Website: macys
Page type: customer-info-address
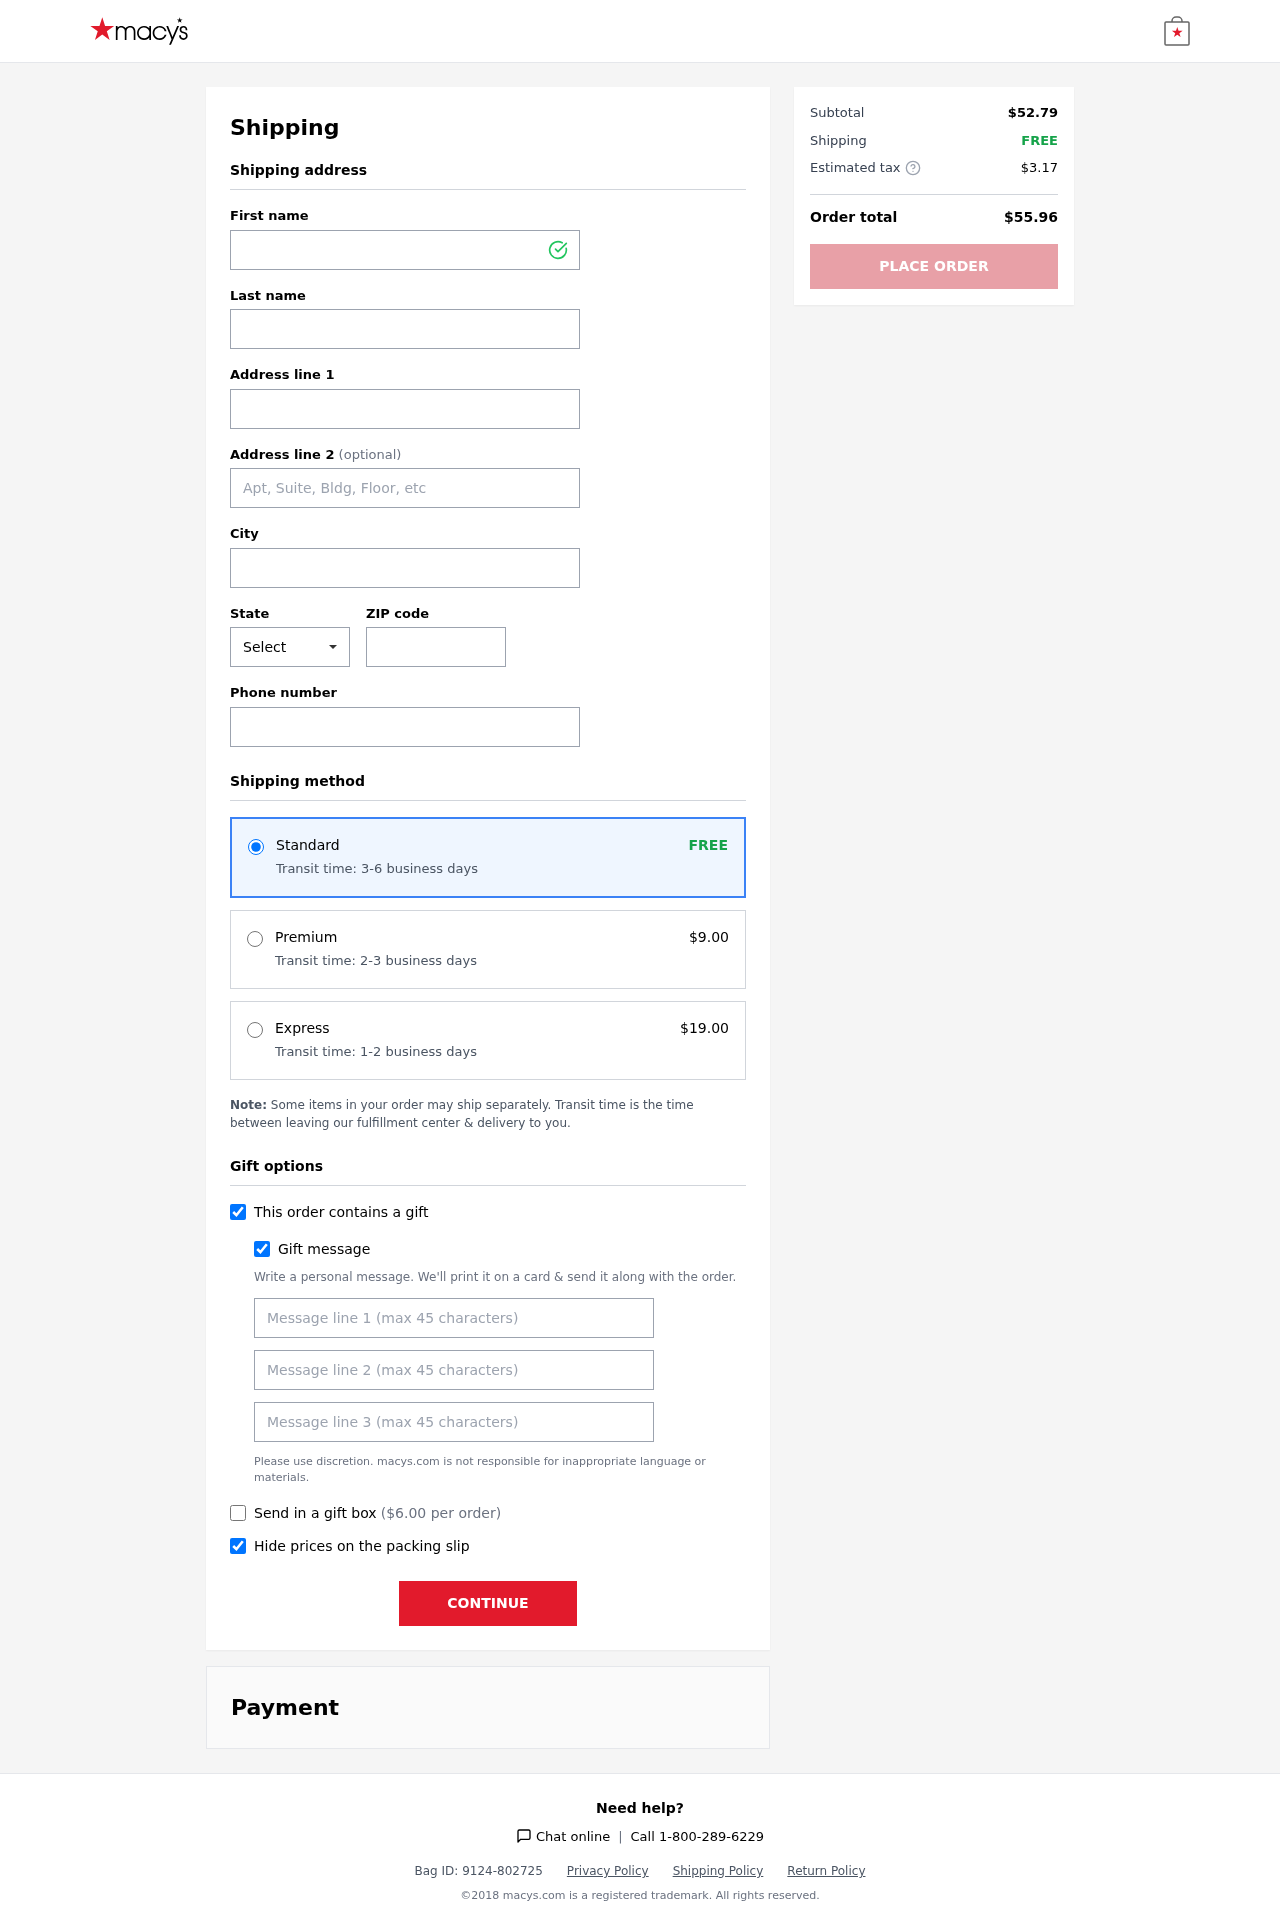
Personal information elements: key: PII_CITY
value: Lake Andrew
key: PII_FIRSTNAME
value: David
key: PII_GIFT_MESSAGE
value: Hey Christopher, I thought you could use some new walking shoes for those weekend adventures we’ve been planning! Can’t wait to hit the trails together. Enjoy!  David
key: PII_LASTNAME
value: Acosta
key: PII_PHONE
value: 5134685287
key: PII_POSTCODE
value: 80685
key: PII_STATE_ABBR
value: VA
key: PII_STREET
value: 378 Garcia Forge Suite 160
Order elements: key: ORDER_SHIPPING_STANDARD
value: FREE
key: ORDER_SHIPPING_STANDARD_TIME
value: Transit time: 3-6 business days
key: ORDER_SHIPPING_PREMIUM
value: $9.00
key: ORDER_SHIPPING_PREMIUM_TIME
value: Transit time: 2-3 business days
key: ORDER_SHIPPING_EXPRESS
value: $19.00
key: ORDER_SHIPPING_EXPRESS_TIME
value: Transit time: 1-2 business days
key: ORDER_GIFT_BOX_FEE
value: $6.00
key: ORDER_SUBTOTAL
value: $52.79
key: ORDER_SHIPPING_COST
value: FREE
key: ORDER_TAX
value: $3.17
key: ORDER_TOTAL
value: $55.96